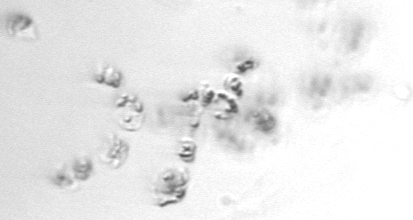
Label: Phaeocystis